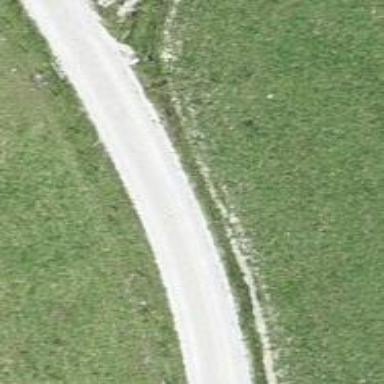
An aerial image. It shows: Unpaved track road.